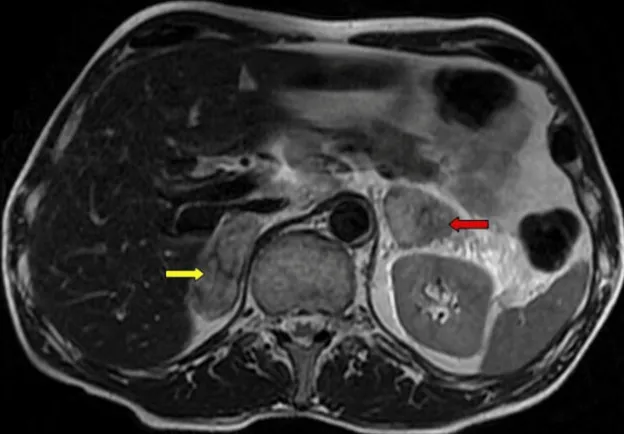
T2 MR imaging with contrast: mixed enhancement and non-enhanced center, particularly in the left adrenal gland (yellow and red arrows).
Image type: radiology (mri)